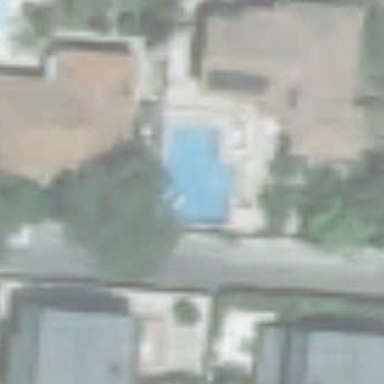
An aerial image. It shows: Swimming pool located in leisure land.